Question: When using both a border and a shadow on a single element that is absolutely positioned using a negative translate (the technique is explained <URL>.
When the element has an uneven size, the element is placed on a half pixel which (likely due different rounding) separates the shadow and the border from each other, revealing an ugly gap:

The example is available at this <URL>, but you can also reproduce this by placing a div in a document, and using the following CSS:
'''
body {
background: black;
}
div {
position: absolute;
top: 50%;
left: 50%;
width: 299px;
height: 99px;
transform: translate(-50%, -50%);
box-shadow: 0 0 50px 20px springgreen;
border: 10px solid deepskyblue;
}
'''
Do you have any idea how to avoid this problem, how I can force the element to be placed on a full pixel? I tried adding 'transform-style: preserve-3d' to the parent element, as suggested by the article, but that didn't work out.
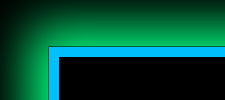
Answer: I could only reproduce the bug in Internet Explorer 11 and edge. It seems to be working fine in FireFox and chrome (didn't test others such as Opera).
Note: the half pixel problems only occurs when the rendering region itself has an uneven size.
You might have found that out by yourself in the mean time, but for reference:
The only workaround I found is to use values that will be rounded to full pixels. Adding a '.1' to your uneven sized element will make it so it gets rounded to the closest higher even value so it will "snap" to the pixel in browsers that do not support true subpixel rendering while no visible change will occur on browsers supporting it since the difference in position will be of a 20th of pixel.
So the update code would be
'''
div
{
position: absolute;
top: 50%;
left: 50%;
width: 299.1px;
height: 99.1px;
transform: translate(-50%, -50%);
box-shadow: 0 0 50px 20px springgreen;
border: 10px solid deepskyblue;
}
'''
You can find a <URL> demonstration of the problem and the fix I personally use.